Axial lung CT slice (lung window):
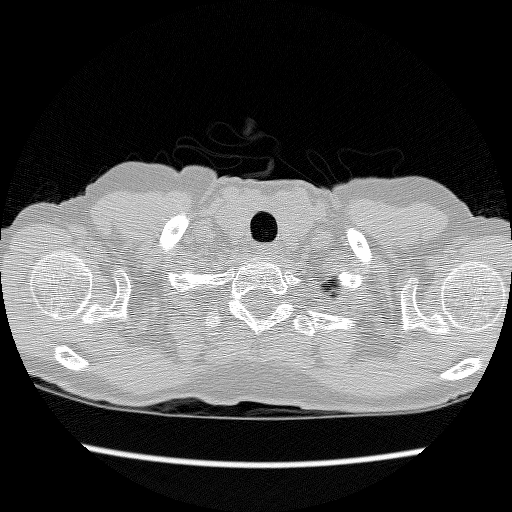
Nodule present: no